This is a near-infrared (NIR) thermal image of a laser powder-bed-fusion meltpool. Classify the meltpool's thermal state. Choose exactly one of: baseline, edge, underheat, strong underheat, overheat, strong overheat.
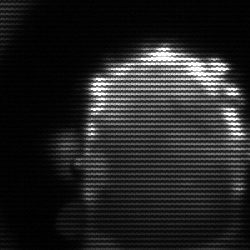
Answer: baseline